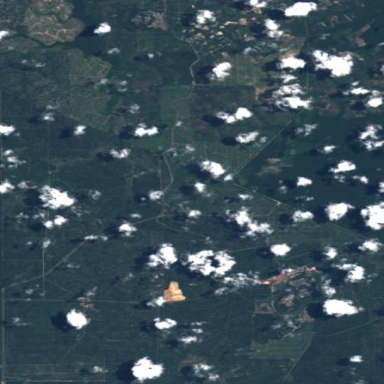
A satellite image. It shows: Orchard filled with oil palms. The main crop is palm.